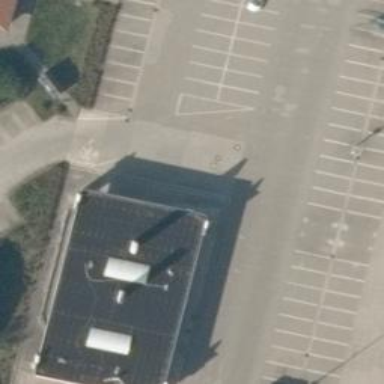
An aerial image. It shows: Road serving as parking aisle.